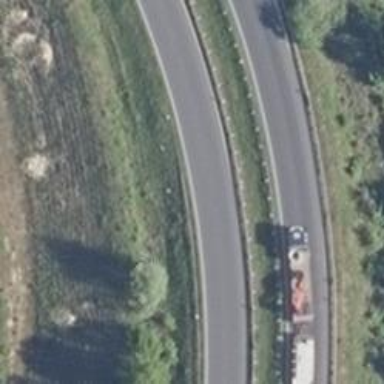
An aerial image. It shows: Asphalt motorway link.